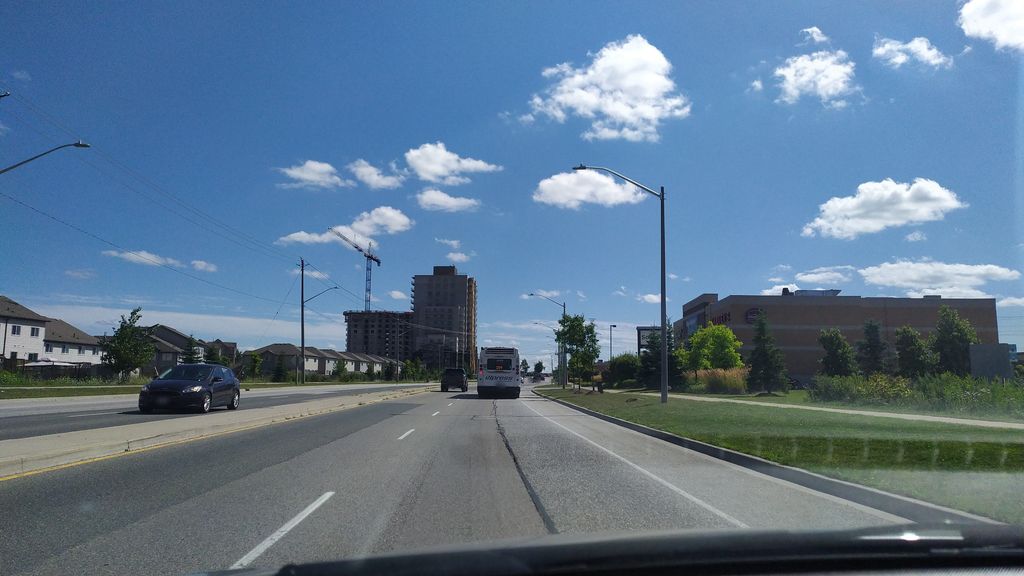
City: kitchener-waterloo